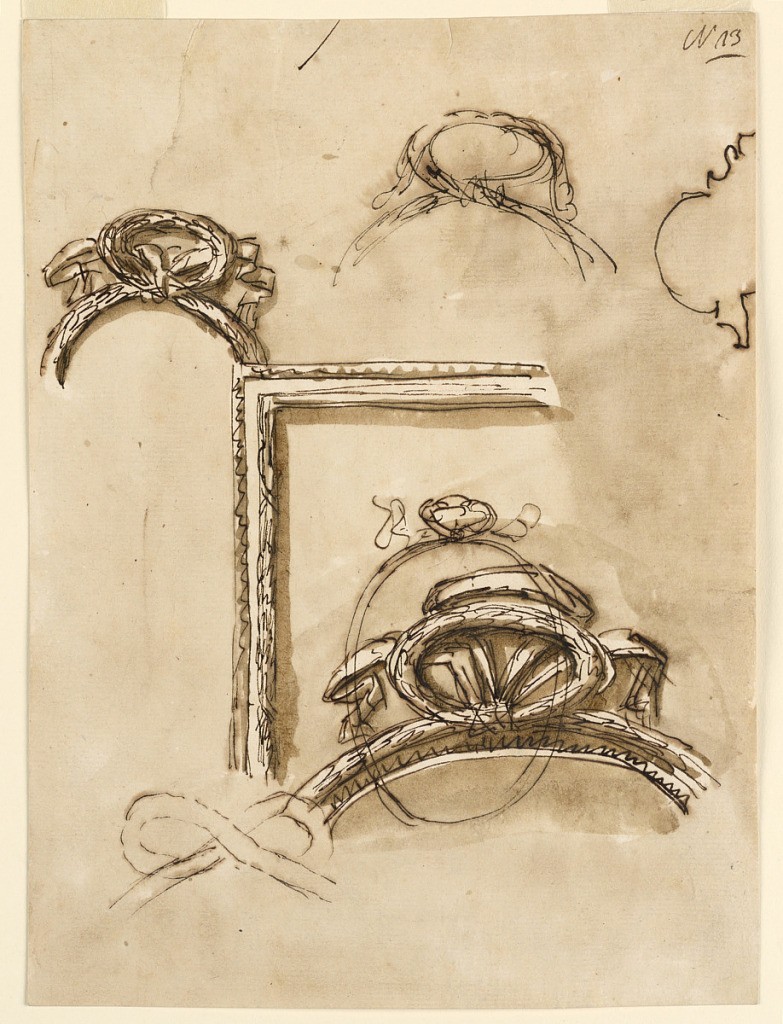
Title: Designs for Frames
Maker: Giuseppe Barberi, Italian, 1746–1809
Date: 1780–1800
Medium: Pen and brown ink, brush and sepia wash on off-white laid paper
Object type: Drawing
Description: Vertical rectangle. Upper row: project and sketch for the cresting of a medallion frame: shape of a garland, with a bowknot. At right: plan of a moulding. Center: upper left part of a molded oblong frame. Below: sketch of the oval frame. Probably drawn over it is a project for its crating, similar to above at left. Below at left is a sketch for the slopes of a garland. Colored background.